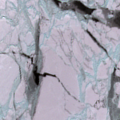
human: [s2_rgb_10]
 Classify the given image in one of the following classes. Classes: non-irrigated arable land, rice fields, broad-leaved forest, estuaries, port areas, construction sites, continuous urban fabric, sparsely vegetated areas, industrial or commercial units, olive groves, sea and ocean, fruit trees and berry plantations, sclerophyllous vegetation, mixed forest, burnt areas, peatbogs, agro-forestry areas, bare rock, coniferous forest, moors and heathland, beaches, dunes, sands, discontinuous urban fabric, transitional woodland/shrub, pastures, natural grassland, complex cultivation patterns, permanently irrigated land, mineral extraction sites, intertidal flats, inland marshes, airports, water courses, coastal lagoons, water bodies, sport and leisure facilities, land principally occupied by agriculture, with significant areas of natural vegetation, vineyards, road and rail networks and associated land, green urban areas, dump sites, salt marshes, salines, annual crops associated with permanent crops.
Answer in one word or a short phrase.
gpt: sea and ocean